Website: lowes
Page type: billing-address
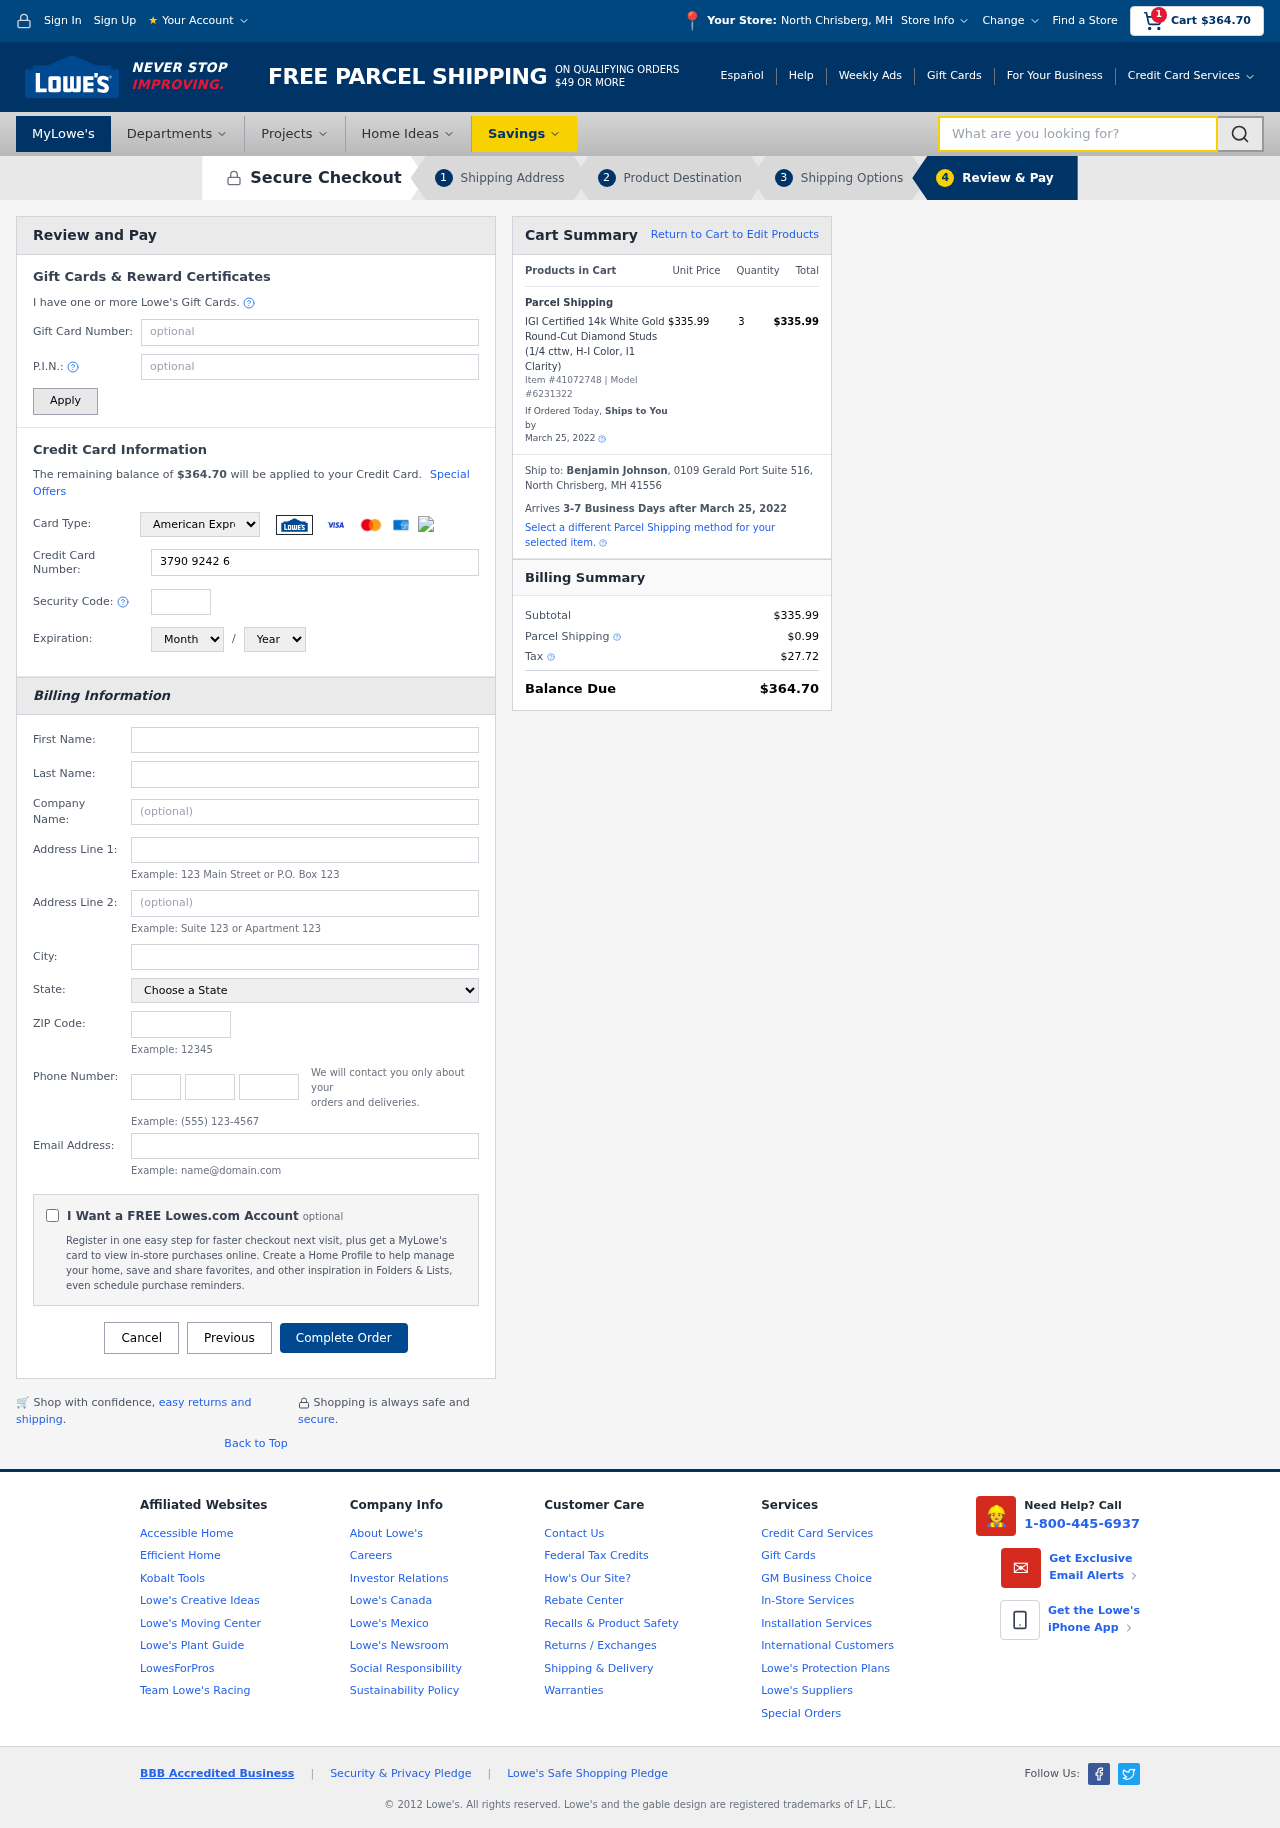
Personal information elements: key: PII_CARD_CVV
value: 4053
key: PII_CARD_EXPIRY_MONTH
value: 02
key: PII_CARD_EXPIRY_YEAR
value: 30
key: PII_CARD_NUMBER
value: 3790 9242 6285 730
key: PII_CARD_TYPE
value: American Express
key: PII_CITY
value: North Chrisberg
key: PII_CITY_STATE
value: North Chrisberg, MH
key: PII_COMPANY
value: Garrett, Powell and Moore
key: PII_EMAIL
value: benjamin.johnson@yahoo.com
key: PII_FIRSTNAME
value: Benjamin
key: PII_FULLNAME
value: Benjamin Johnson
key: PII_LASTNAME
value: Johnson
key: PII_PHONE_AREA
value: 809
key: PII_PHONE_PREFIX
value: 621
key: PII_PHONE_SUFFIX
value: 4757
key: PII_POSTCODE
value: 41556
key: PII_STATE
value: MH
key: PII_STREET
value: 0109 Gerald Port Suite 516
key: PII_CITY_STATE_ZIP
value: North Chrisberg, MH 41556
Product elements: key: PRODUCT1_NAME
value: IGI Certified 14k White Gold Round-Cut Diamond Studs (1/4 cttw, H-I Color, I1 Clarity)
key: PRODUCT1_PRICE
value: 335.99
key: PRODUCT1_QUANTITY
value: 3
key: PRODUCT_ITEM_NUMBER
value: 41072748
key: PRODUCT_MODEL_NUMBER
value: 6231322
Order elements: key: ORDER_SUBTOTAL
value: $364.70
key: ORDER_TOTAL
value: $364.70
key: ORDER_SHIPPING_DATE
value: March 25, 2022
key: ORDER_SUBTOTAL
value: $335.99
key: ORDER_DELIVERY_DATE
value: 3-7 Business Days after March 25, 2022
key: ORDER_SHIPPING_DATE2
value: March 25, 2022
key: ORDER_SUBTOTAL2
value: $335.99
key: ORDER_SHIPPING_COST
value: $0.99
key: ORDER_TAX
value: $27.72
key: ORDER_TOTAL2
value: $364.70
Search elements: key: HEADER_SEARCH
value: What are you looking for?